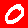
Digit: 0